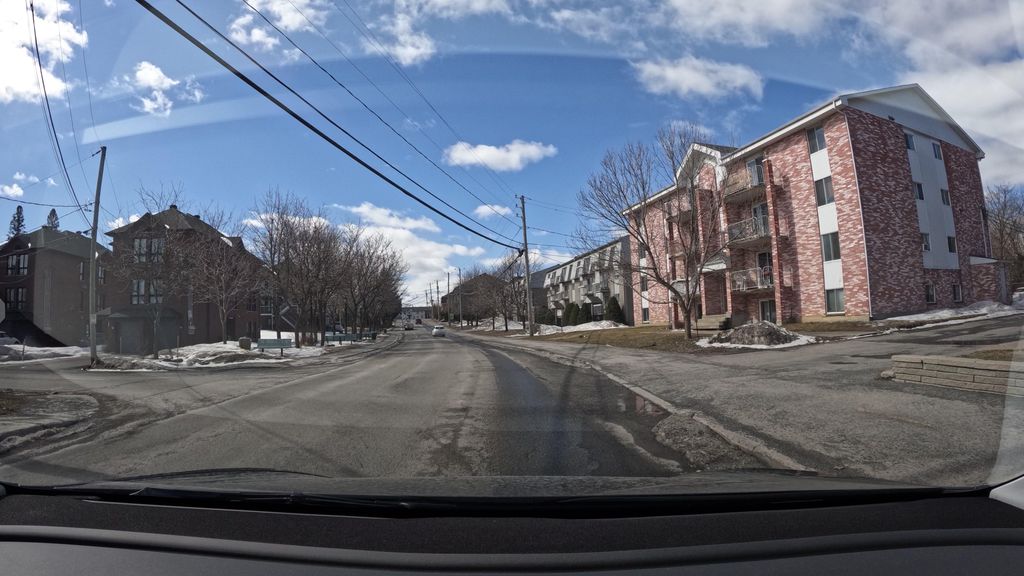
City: montreal